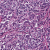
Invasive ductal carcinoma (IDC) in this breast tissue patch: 1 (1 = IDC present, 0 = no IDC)